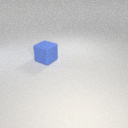
large blue rubber cube